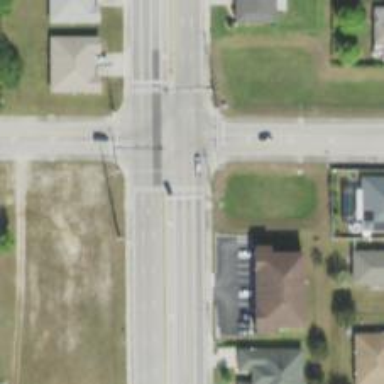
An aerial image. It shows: Crossing on the road.